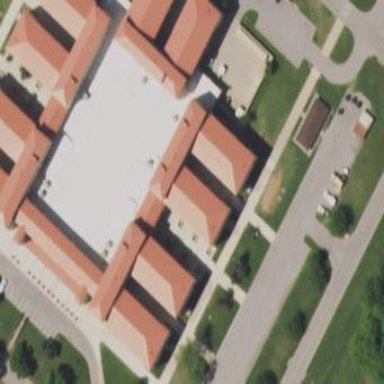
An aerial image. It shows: Military barracks building.